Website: apple
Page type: address-validator
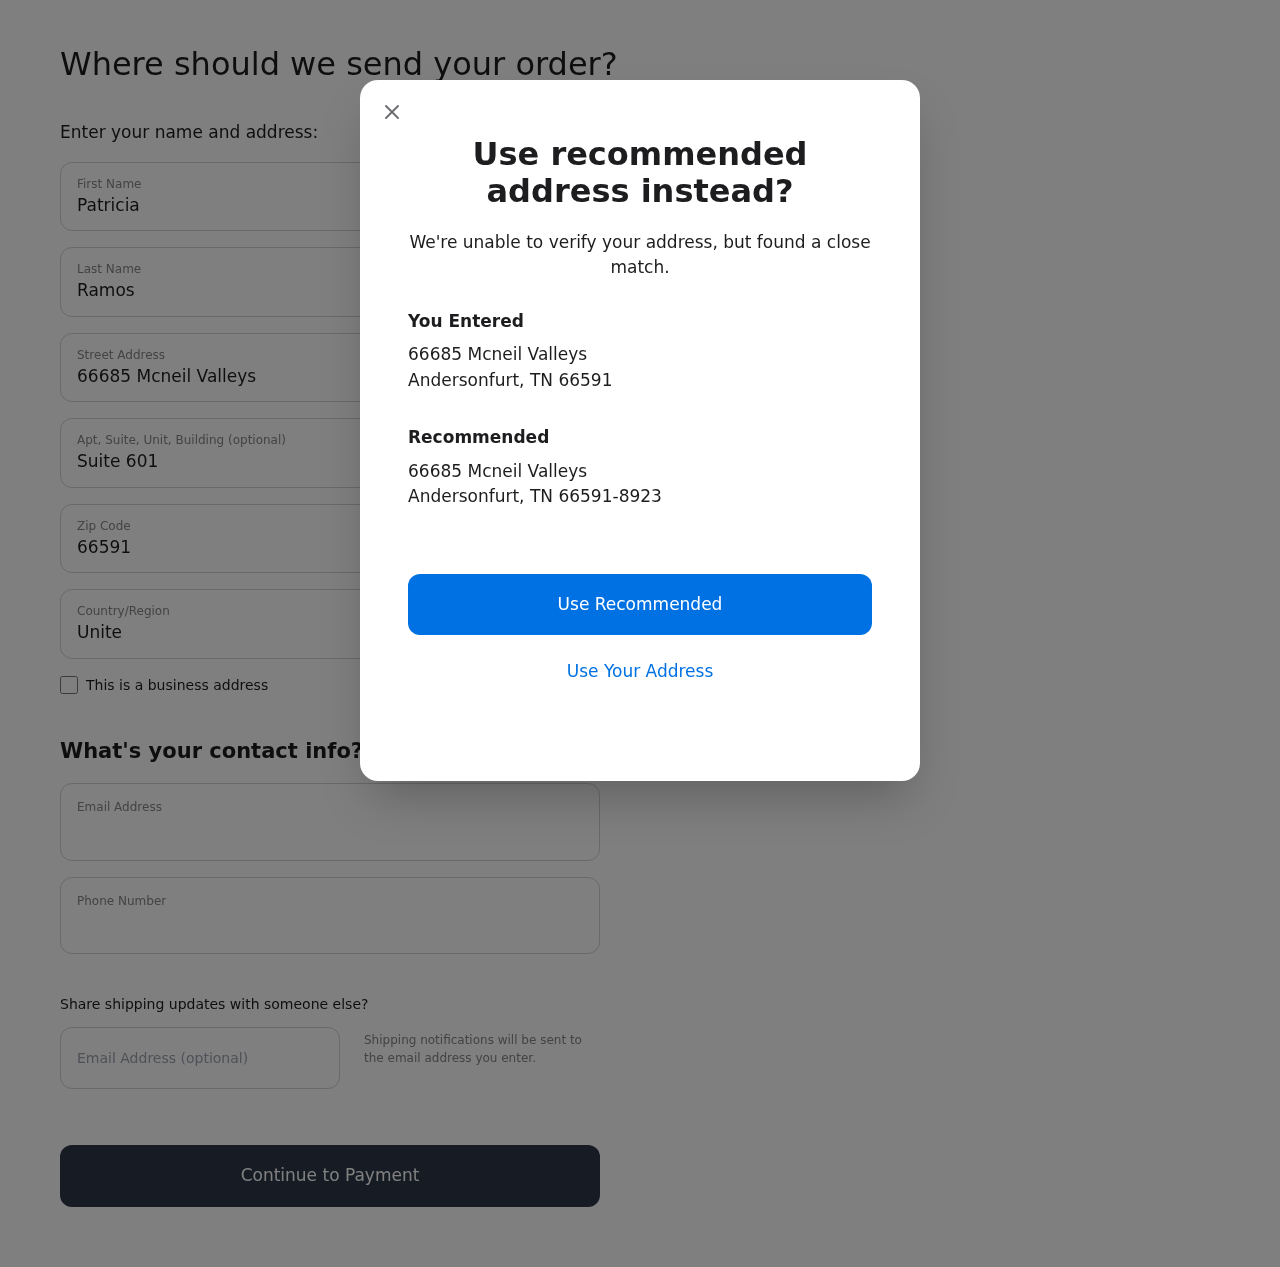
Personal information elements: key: PII_CITY
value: Andersonfurt
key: PII_COUNTRY
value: United States
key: PII_EMAIL
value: pramos@hotmail.com
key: PII_FIRSTNAME
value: Patricia
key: PII_GIFT_EMAIL
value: rcarson@hotmail.com
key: PII_LASTNAME
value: Ramos
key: PII_PHONE
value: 2569213142
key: PII_POSTCODE
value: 66591
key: PII_POSTCODE_FULL
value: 66591-8923
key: PII_STATE_ABBR
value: TN
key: PII_STREET
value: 66685 Mcneil Valleys
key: PII_STREET2
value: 66685 Mcneil Valleys
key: PII_STREET2
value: Suite 601
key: PII_CITY2
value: Andersonfurt
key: PII_STATE_ABBR2
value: TN